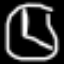
Label: clock